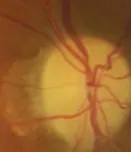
Visual field test showed tunnel field. In the right eye at 11 weeks follow-up.
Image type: ophthalmic_imaging (fundus_photograph)